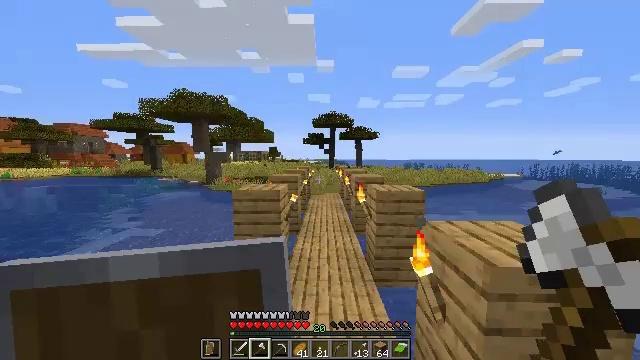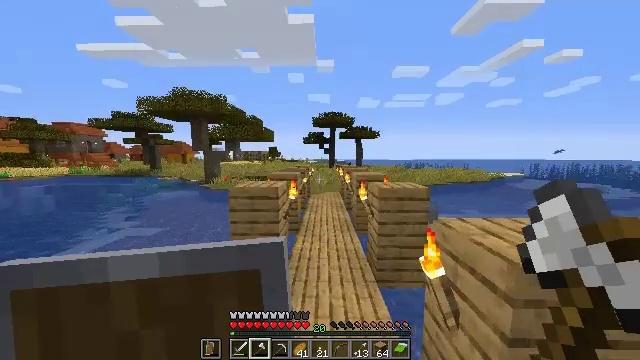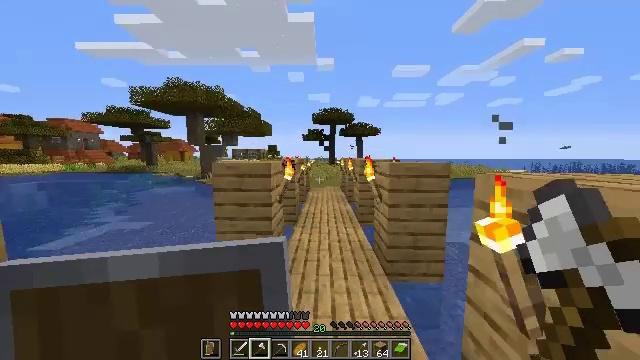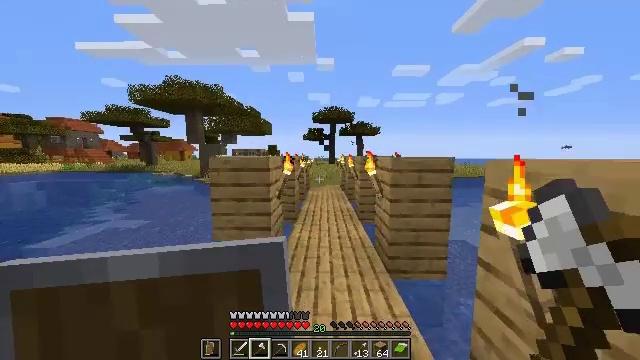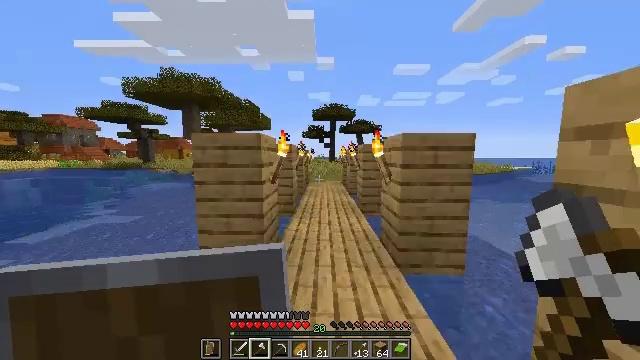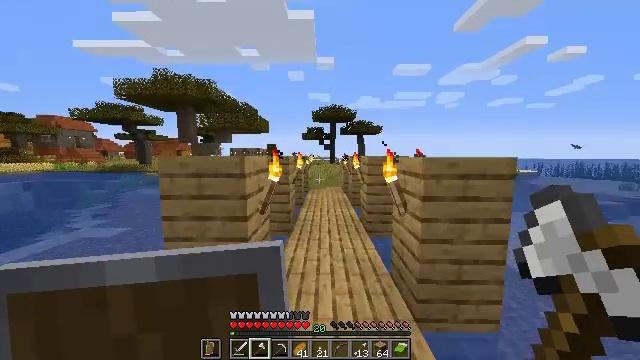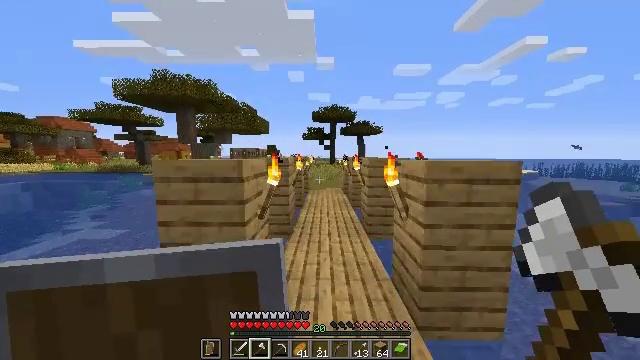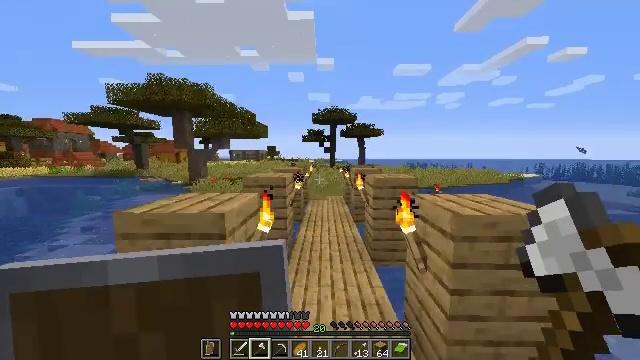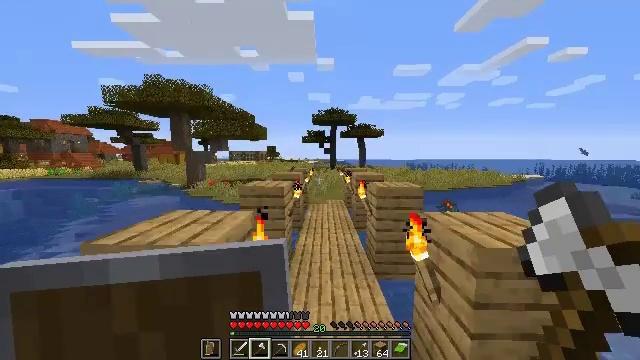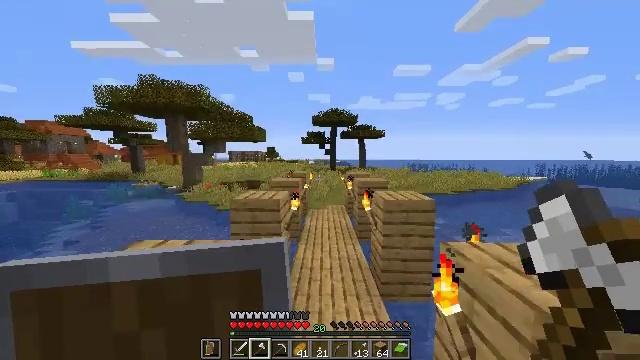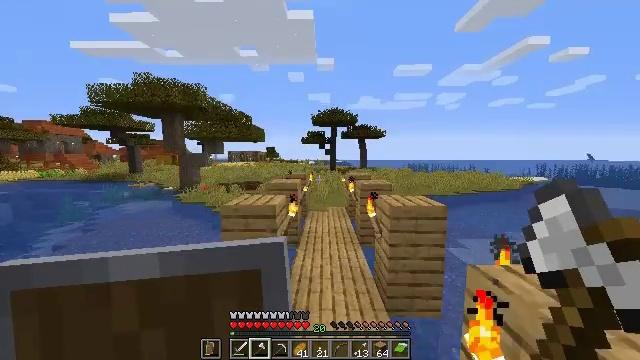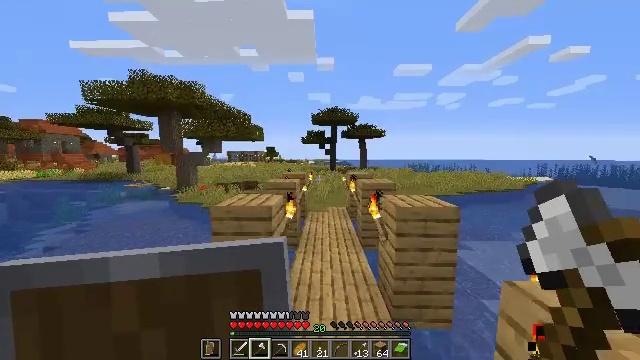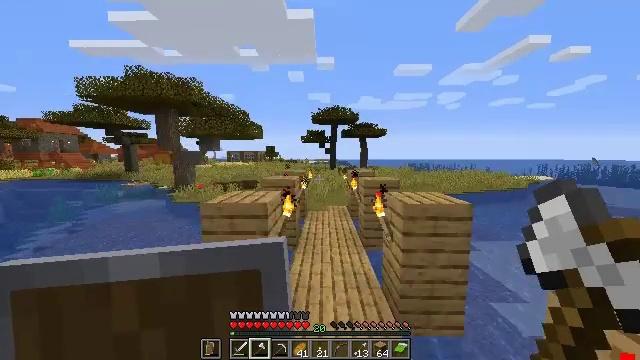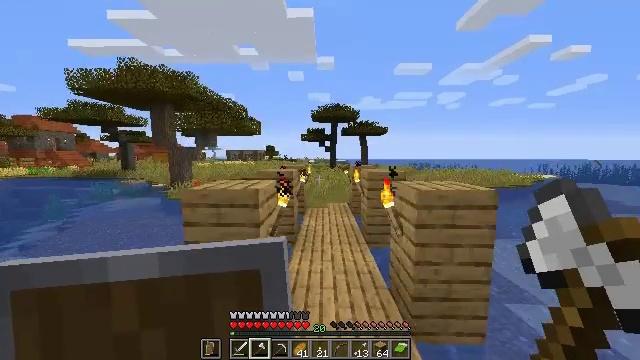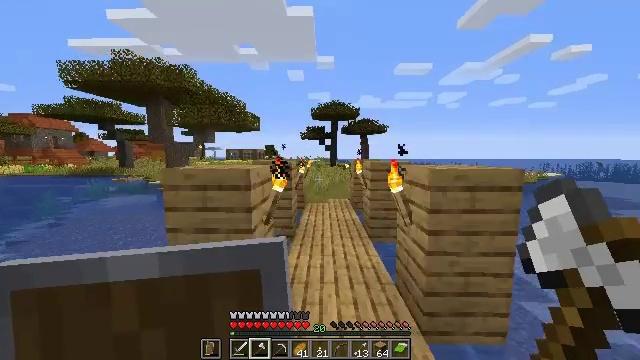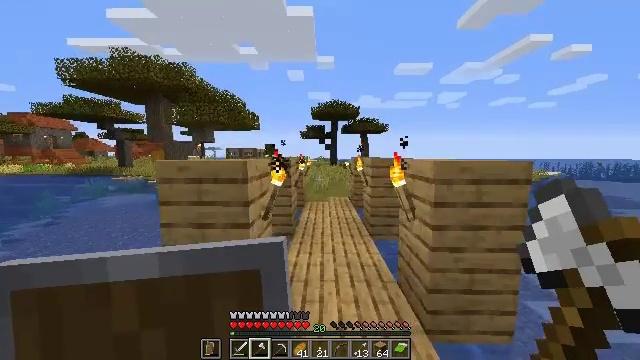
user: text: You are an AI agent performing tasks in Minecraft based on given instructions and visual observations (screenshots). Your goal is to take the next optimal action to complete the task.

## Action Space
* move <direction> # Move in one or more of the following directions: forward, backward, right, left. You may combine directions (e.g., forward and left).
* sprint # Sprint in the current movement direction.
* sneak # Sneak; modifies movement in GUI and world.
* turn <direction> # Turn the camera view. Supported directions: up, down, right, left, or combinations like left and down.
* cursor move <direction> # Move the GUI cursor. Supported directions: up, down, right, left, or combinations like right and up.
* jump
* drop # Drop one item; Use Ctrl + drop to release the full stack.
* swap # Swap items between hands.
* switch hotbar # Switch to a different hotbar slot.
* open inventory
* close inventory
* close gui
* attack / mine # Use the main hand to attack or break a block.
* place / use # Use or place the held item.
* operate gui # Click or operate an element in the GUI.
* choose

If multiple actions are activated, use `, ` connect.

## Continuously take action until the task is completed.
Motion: motion action
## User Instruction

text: Mine the grass in the plains.
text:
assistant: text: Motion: move forward, jump
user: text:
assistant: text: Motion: move forward, jump
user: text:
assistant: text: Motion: move forward, jump
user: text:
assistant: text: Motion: move forward, jump
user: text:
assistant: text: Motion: move forward, jump
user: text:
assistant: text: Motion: move forward, jump
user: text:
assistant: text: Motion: move forward, jump
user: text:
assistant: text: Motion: move forward, jump
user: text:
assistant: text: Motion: move forward, jump
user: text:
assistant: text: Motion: move forward, jump
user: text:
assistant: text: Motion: move forward, jump
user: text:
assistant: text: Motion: move forward, jump
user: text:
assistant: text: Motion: move forward, jump
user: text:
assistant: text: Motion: move forward, jump
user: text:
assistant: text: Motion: move forward, jump
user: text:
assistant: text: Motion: move forward, jump
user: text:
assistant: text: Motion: move forward, jump
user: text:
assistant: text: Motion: move forward, jump
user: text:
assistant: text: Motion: move forward, jump
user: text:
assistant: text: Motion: move forward, jump
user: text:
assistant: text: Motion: move forward, jump
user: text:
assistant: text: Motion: move forward, jump
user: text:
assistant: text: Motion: move forward, jump
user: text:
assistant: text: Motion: move forward, jump
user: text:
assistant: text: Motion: move forward, jump
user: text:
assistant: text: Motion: move forward, jump
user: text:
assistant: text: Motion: move forward, jump
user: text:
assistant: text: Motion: move forward, jump
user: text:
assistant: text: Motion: move forward, jump
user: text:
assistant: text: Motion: move forward, jump